Question: Calculating Revenue Growth in Oracle for Quarter 1 vs Quarter 2 ->
I have a sales table with columns of dt_invoice_date, sale value. I used this self-join query-
'''
select
yr1,qtr2, qtr1, sales1,sales2, (sales1-sales2)/sales2*100 as growth
from (
select
extract(year from dt_invoice_date) yr1,
TRUNC(EXTRACT(MONTH FROM dt_invoice_date) / 3) qtr1,
sum(sale_value) as sales1
from base_sales_data_tbl
group by extract(year from dt_invoice_date),
TRUNC(EXTRACT(MONTH FROM dt_invoice_date) / 3)
) S1
left outer join
(
select
extract(year from dt_invoice_date) yr2,
TRUNC(EXTRACT(MONTH FROM dt_invoice_date) / 3) qtr2,
sum(sale_value) as sales2
from base_sales_data_tbl
group by extract(year from dt_invoice_date),
TRUNC(EXTRACT(MONTH FROM dt_invoice_date) / 3)
) S2 ON (yr1 = yr2 AND qtr2-1 = qtr1)
where qtr1= 1 and qtr2= 2
order by yr1;
'''
Now, this is giving me the answer but it takes time. So, I tried to use the recursive query ->
'''
with s1 as (
select
sum(s.sale_value) sales,
to_char(dt_invoice_date,'yyyyq') yrq,
lag(sum(s.sale_value),1) over (order by to_char(dt_invoice_date,'yyyyq')) sales_pq
from base_sales_data_tbl s
where to_char (dt_invoice_date,'q') <3
group by to_char(dt_invoice_date,'yyyyq')
)
select
yrq,
lag(yrq,1) over (order by yrq) prev_q,
sales, sales_pq, round((sales-sales_pq)*100/sales_pq,2) growth
from s1
order by yrq;
'''
But the result that I am getting is something like this

Here I want to compare the qtr1 vs qtr 2 revenue in same year. This query is giving me the revenue growth for 2015 Qtr 1 vs 2014 Qtr 2 also which I don't require. Kindly help.
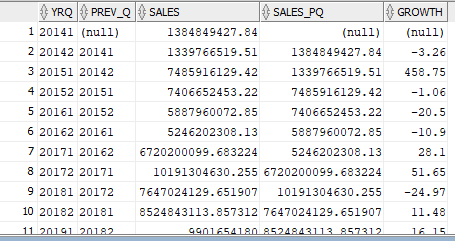
Answer: You can easily filter data from your result, comparing yearq and prev_q, but there is also pivot which makes all for you:
'''
select yr, q1, q2, q2/q1 - 1 as growth
from (select sale_value, to_char(dt_invoice_date, 'yyyy') yr, to_char(dt_invoice_date, 'q') q
from base_sales_data_tbl
where to_char(dt_invoice_date, 'q') < 3)
pivot (sum(sale_value) for q in (1 q1, 2 q2))
'''
<URL>